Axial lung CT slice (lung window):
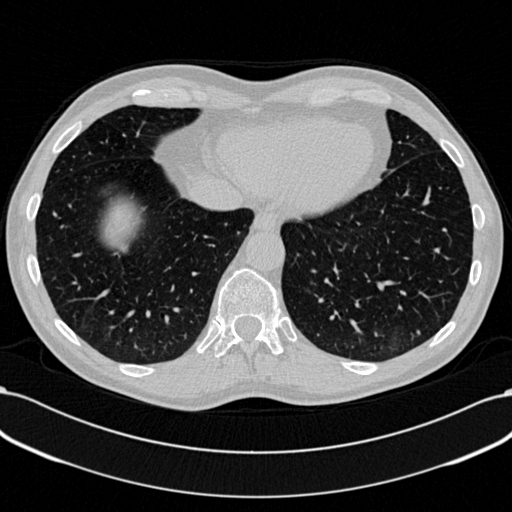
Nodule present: no